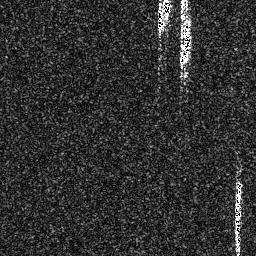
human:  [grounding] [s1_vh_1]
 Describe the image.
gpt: In the satellite image, there is  <ref>1 medium ship </ref> <box>[[60, 0, 67, 12, 0]]</box> located at top,  <ref>1 medium ship </ref> <box>[[69, 7, 75, 25, 0]]</box> located at top right.